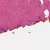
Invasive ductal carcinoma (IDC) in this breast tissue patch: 0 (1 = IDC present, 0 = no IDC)